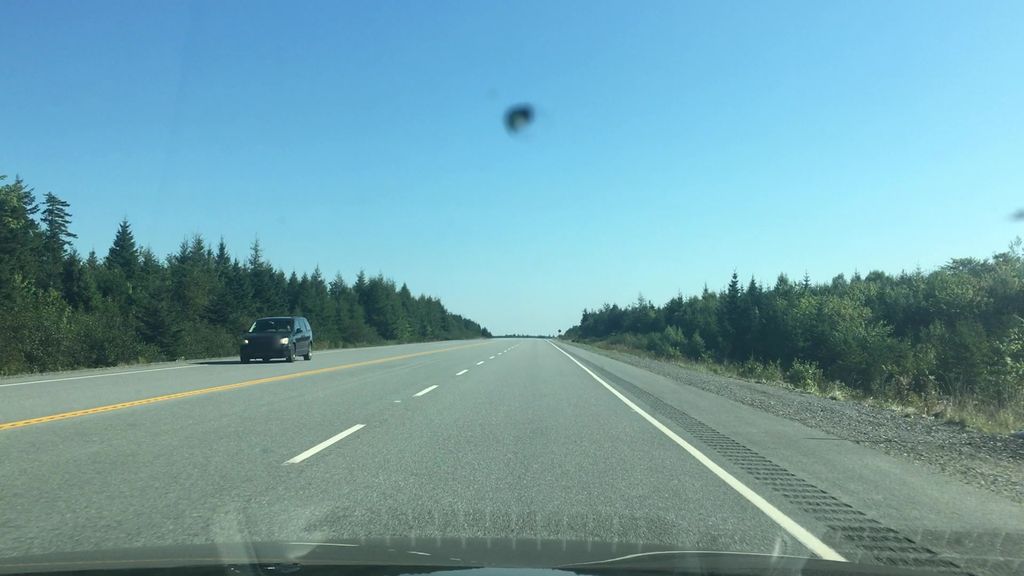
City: halifax